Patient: sex M, age 85
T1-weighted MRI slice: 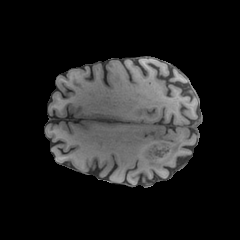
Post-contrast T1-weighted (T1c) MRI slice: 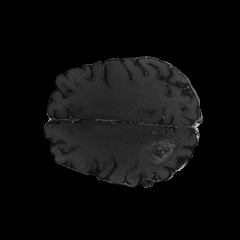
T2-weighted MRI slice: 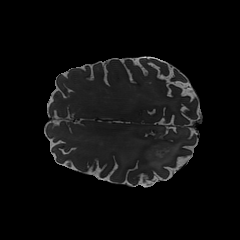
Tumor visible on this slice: yes
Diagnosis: Glioblastoma, IDH-wildtype
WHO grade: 4